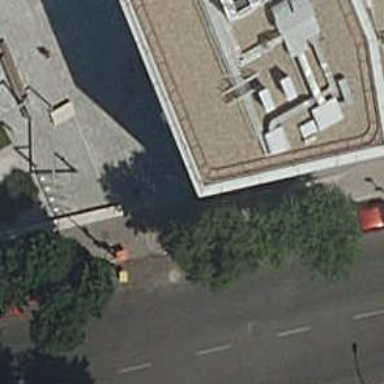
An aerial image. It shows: Bollard.